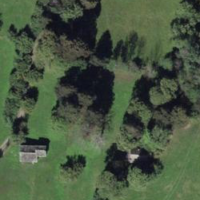
EUNIS habitat code: 41
Species observed at this site:
Primula veris